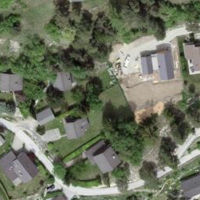
EUNIS habitat code: 55
Species observed at this site:
Asplenium scolopendrium
Sambucus racemosa
Euphorbia cyparissias